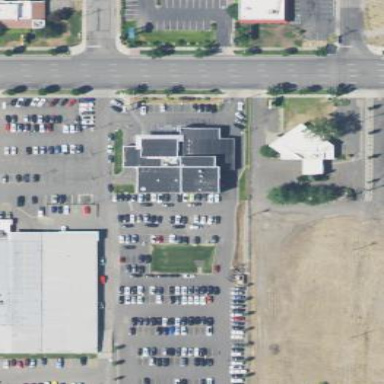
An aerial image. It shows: Retail building that houses car shop.